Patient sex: F
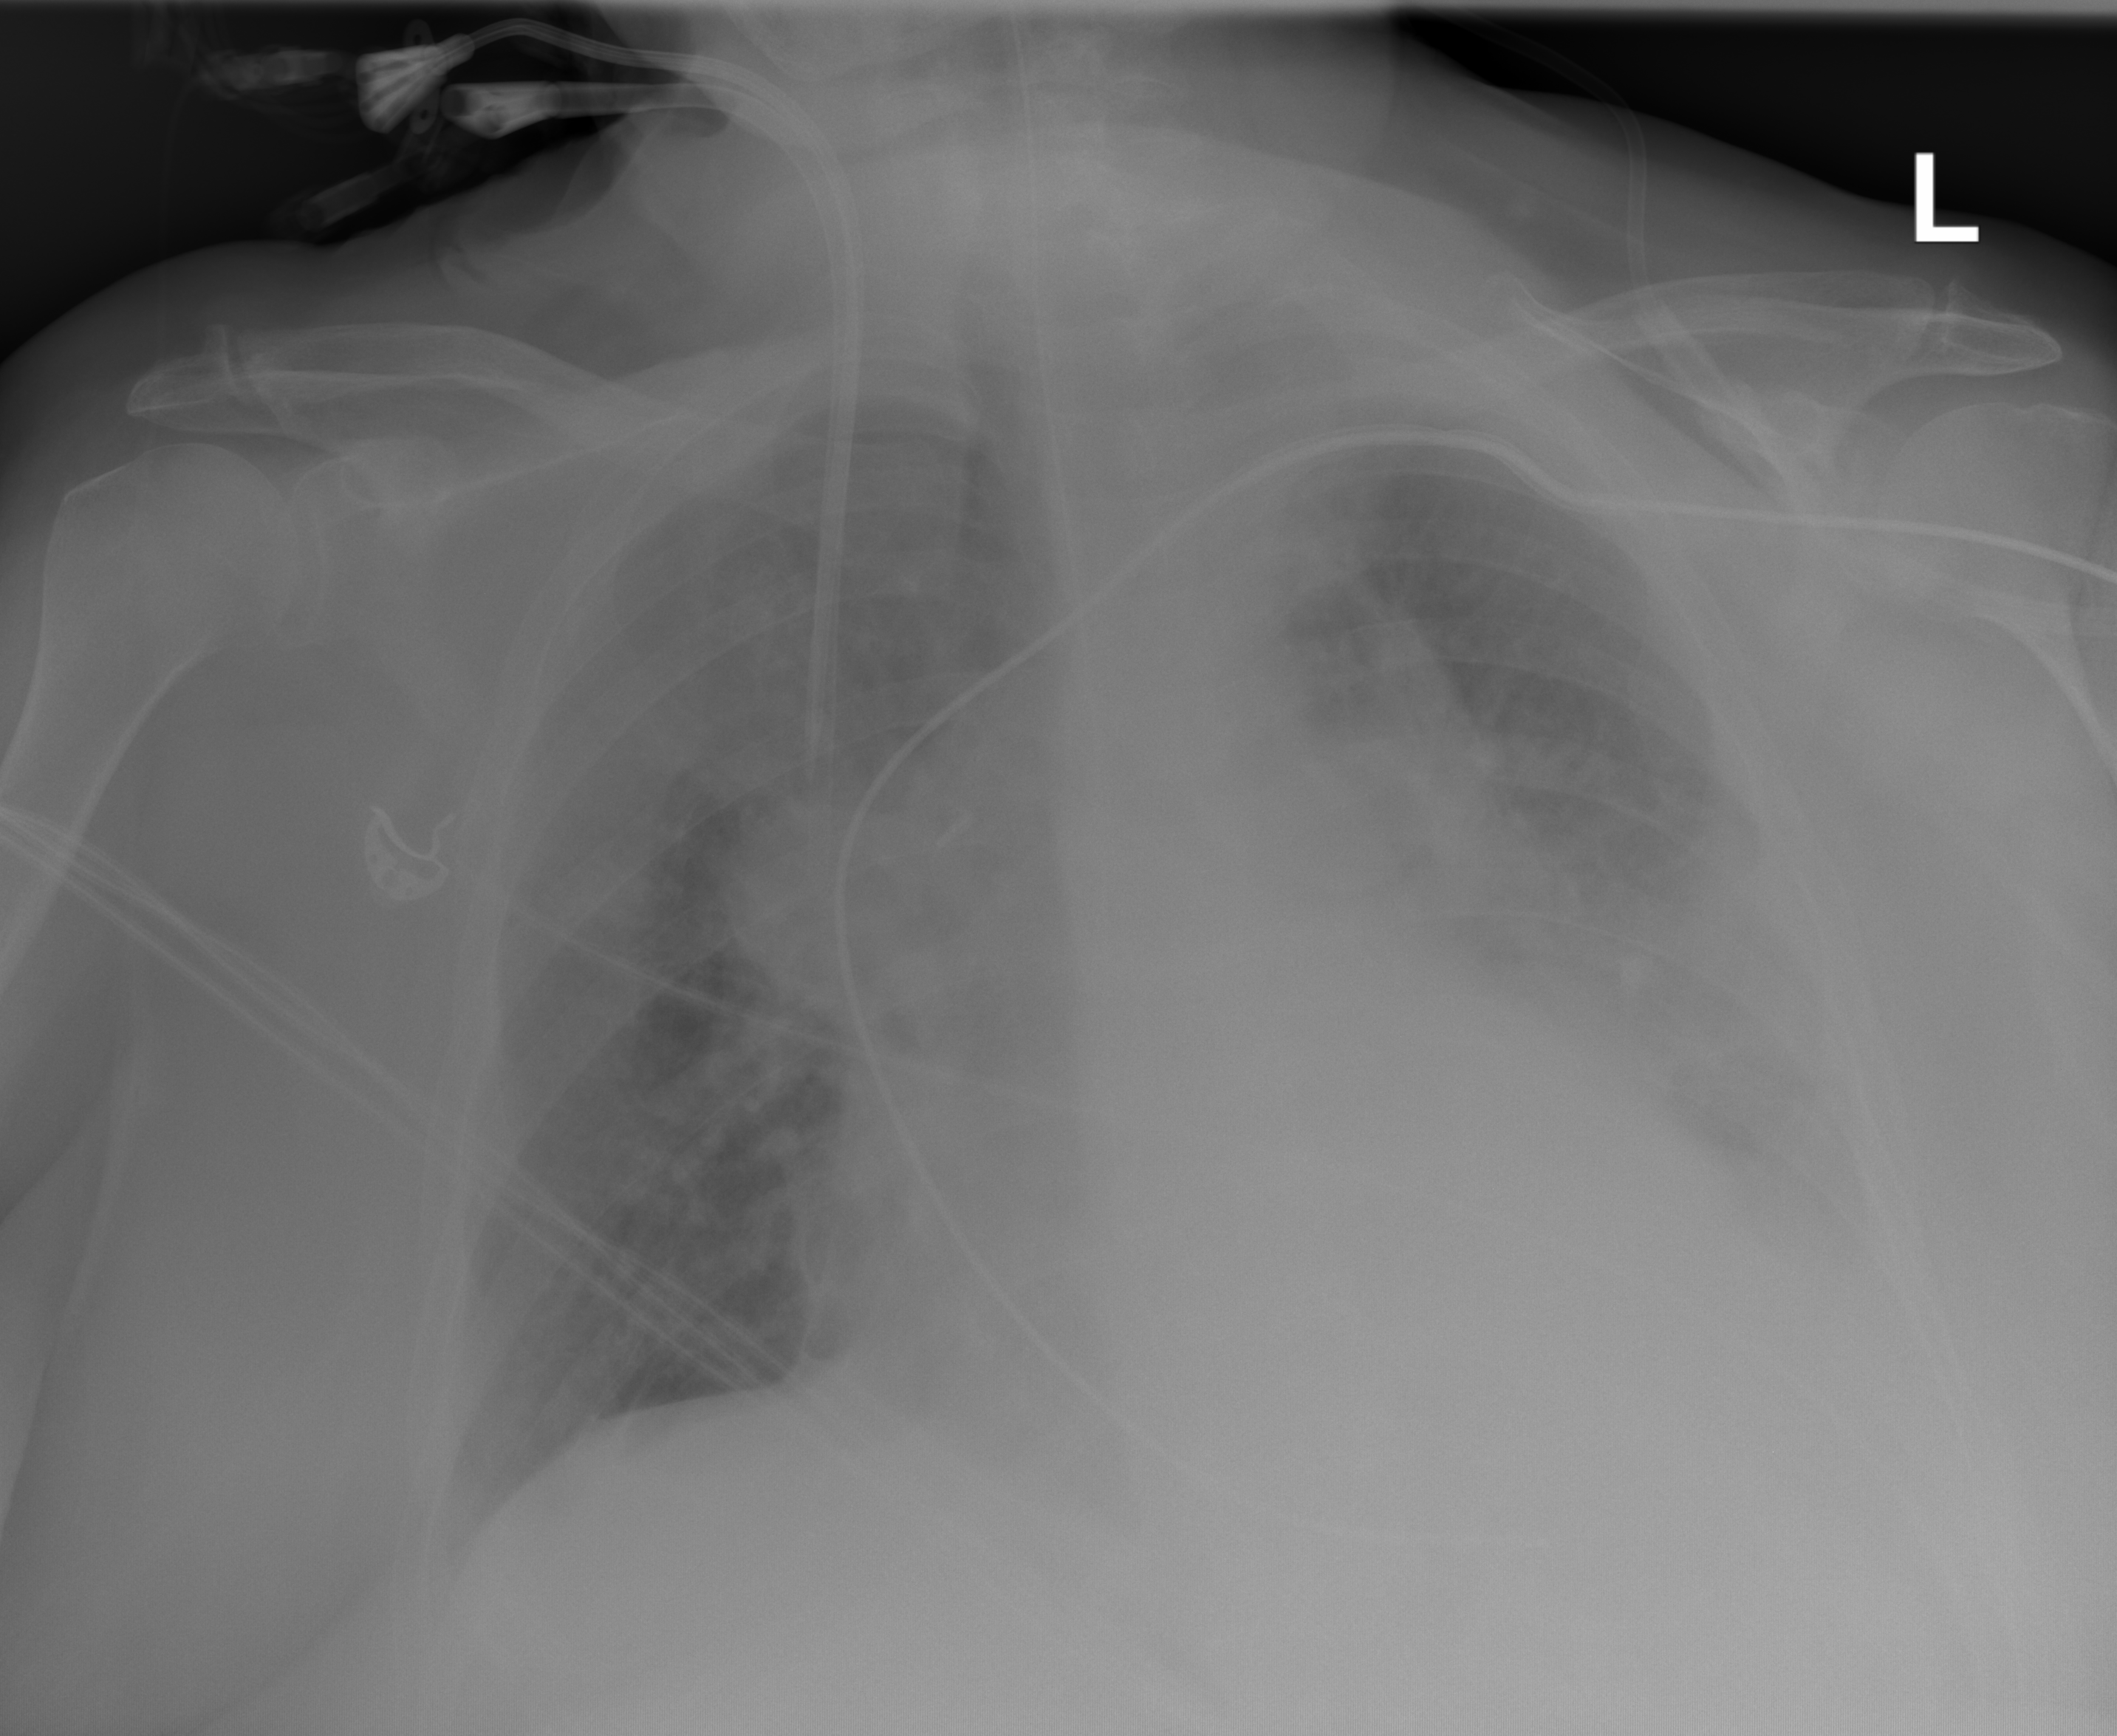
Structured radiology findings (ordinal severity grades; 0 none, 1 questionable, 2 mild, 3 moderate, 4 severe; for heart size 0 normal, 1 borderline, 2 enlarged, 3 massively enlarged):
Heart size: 3
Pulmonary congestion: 3
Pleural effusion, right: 0
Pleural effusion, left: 3
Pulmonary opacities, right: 3
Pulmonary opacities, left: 3
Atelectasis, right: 0
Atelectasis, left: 2